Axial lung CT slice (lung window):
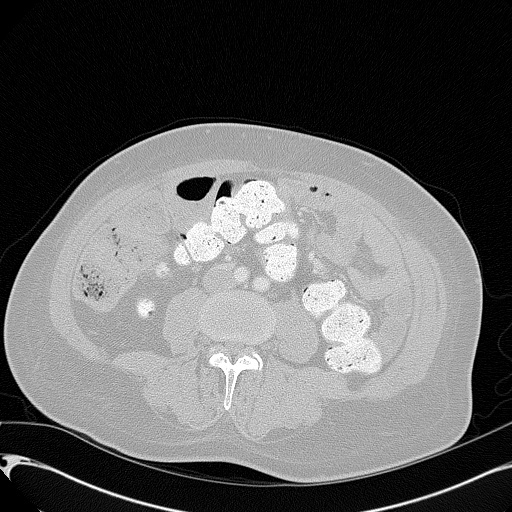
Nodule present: no